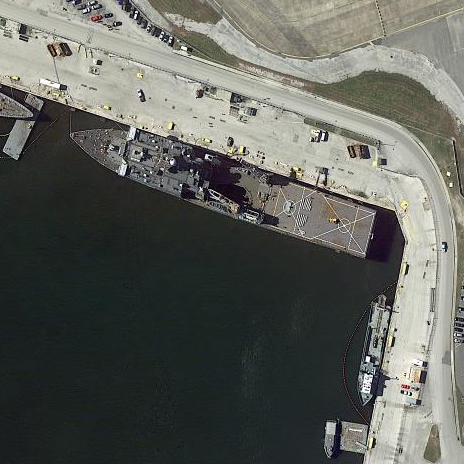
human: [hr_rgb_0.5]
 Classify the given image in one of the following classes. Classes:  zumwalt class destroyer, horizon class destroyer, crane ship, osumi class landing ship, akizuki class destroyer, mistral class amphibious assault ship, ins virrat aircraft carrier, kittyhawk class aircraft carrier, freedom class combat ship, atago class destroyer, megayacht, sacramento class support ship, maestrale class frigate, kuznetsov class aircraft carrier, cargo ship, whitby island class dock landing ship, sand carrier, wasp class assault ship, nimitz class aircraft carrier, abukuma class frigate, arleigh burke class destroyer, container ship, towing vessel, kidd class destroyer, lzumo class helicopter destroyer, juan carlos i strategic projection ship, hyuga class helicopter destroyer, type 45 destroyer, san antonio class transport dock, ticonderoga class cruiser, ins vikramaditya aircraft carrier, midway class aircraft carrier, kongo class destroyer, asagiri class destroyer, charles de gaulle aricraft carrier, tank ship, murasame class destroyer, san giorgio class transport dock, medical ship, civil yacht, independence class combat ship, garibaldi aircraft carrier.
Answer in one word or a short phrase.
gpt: Whitby Island class dock landing ship